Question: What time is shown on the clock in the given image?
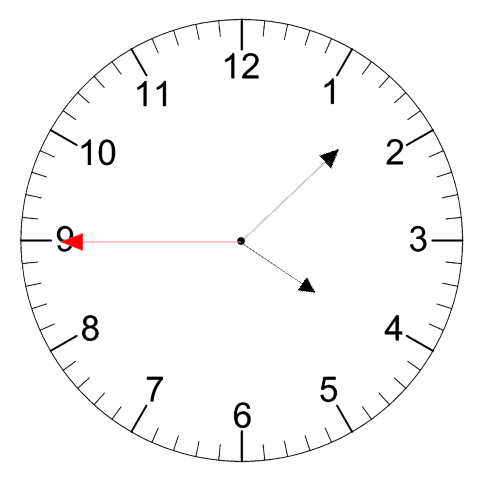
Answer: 04:07:45